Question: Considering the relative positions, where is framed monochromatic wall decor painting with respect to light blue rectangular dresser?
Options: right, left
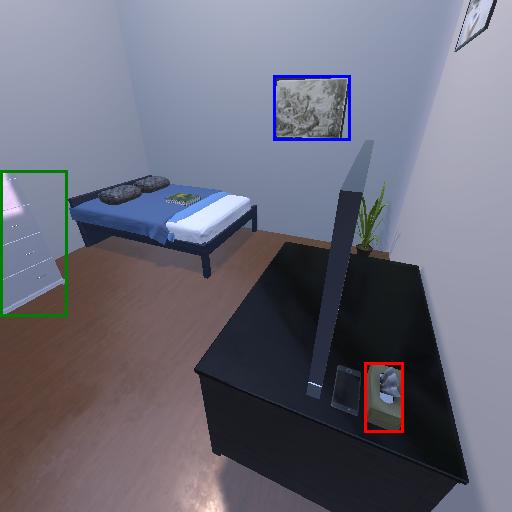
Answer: right